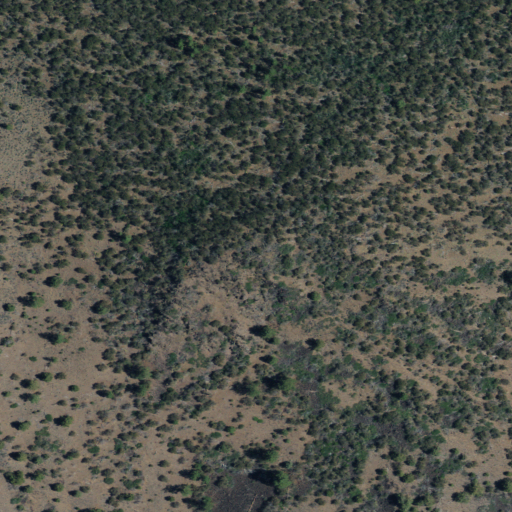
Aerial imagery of mountain in California named Dixie Peak containing evergreen forest and shrub